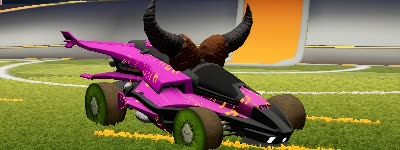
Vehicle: aftershock